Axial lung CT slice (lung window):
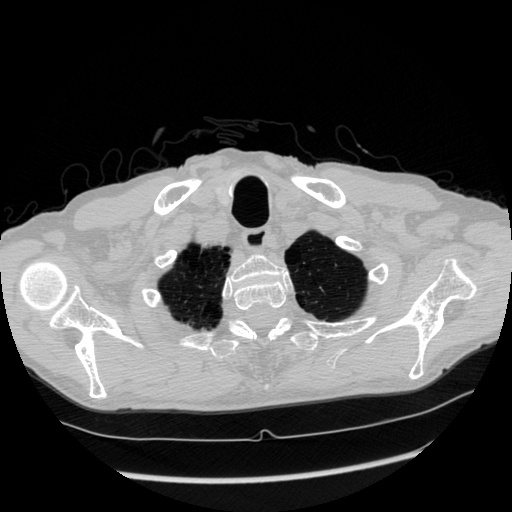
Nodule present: no